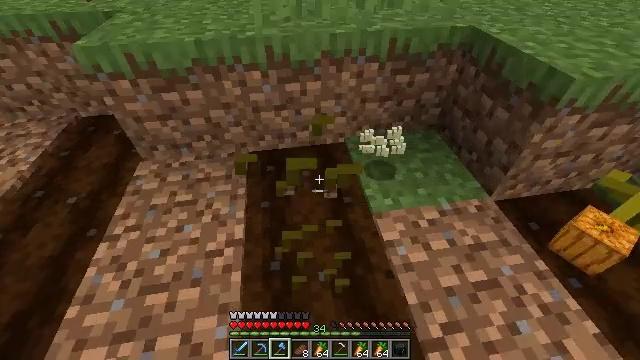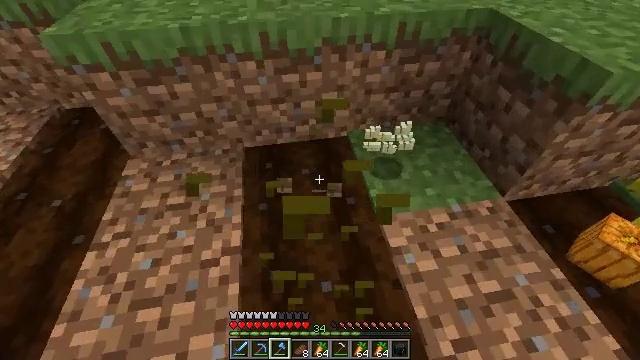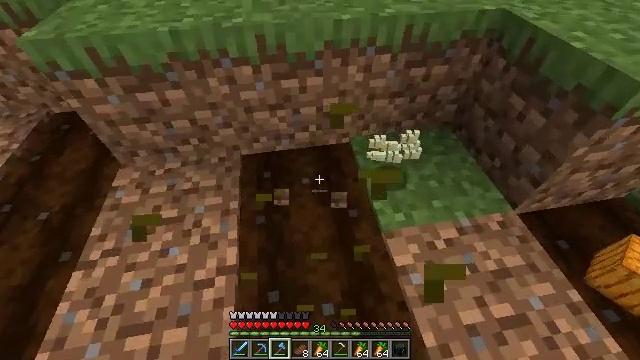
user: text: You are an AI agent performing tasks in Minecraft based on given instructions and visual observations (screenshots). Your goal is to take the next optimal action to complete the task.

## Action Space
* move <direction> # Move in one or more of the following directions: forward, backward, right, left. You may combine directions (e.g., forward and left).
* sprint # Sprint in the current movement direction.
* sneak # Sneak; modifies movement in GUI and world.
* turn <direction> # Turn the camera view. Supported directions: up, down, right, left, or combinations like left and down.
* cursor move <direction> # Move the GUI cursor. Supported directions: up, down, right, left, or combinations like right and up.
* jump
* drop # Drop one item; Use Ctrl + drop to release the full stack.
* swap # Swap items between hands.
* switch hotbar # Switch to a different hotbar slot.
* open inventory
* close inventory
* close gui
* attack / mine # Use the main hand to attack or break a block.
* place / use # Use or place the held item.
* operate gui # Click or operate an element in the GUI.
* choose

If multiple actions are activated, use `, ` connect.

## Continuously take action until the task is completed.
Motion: motion action
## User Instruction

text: Break the pumpkin stem.
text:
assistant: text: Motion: move forward, turn down
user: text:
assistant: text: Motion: no_op
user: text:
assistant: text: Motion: no_op